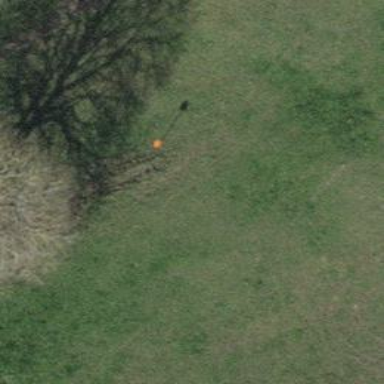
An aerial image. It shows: Aerial marker.